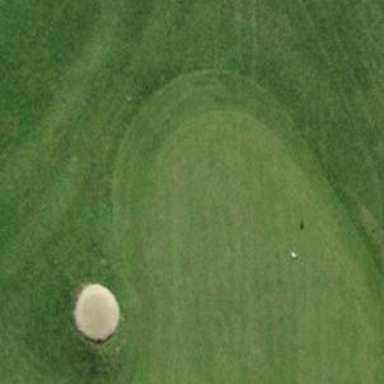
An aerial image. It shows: View of golf hole.